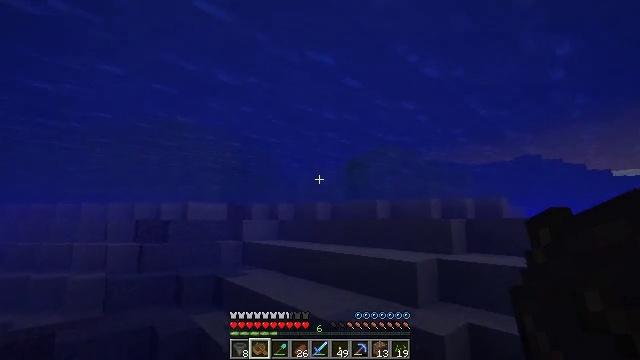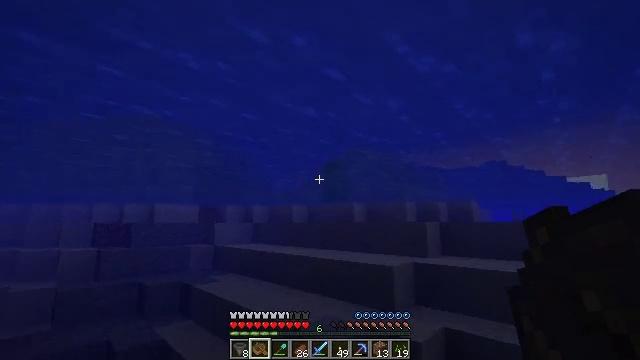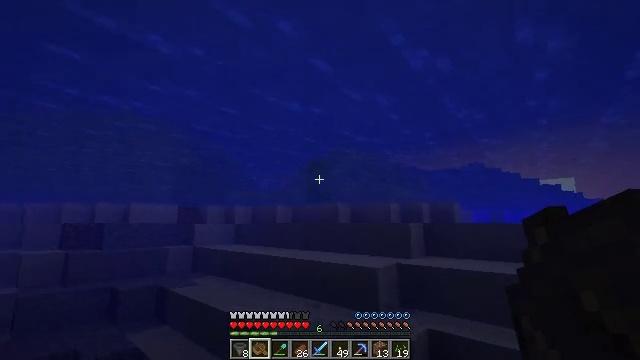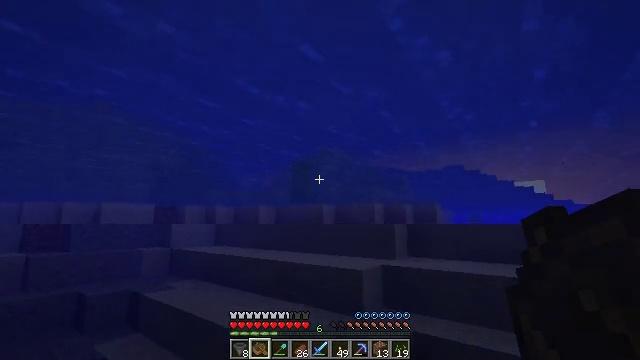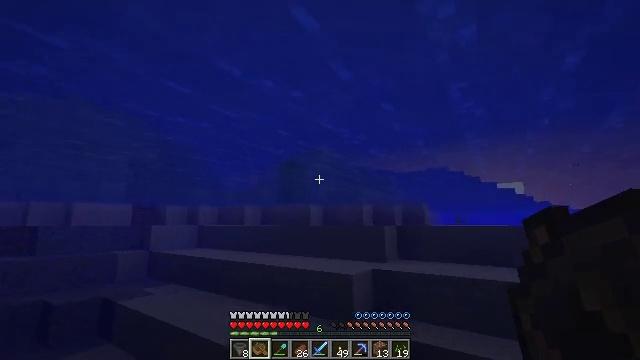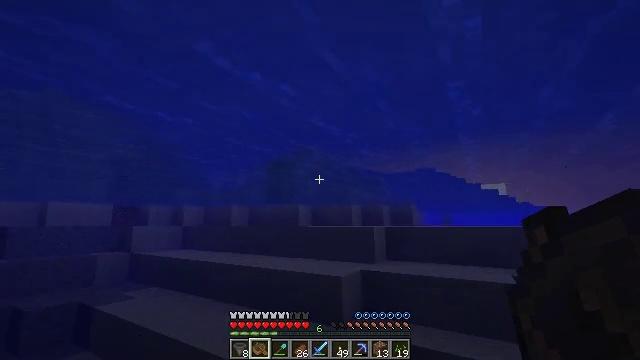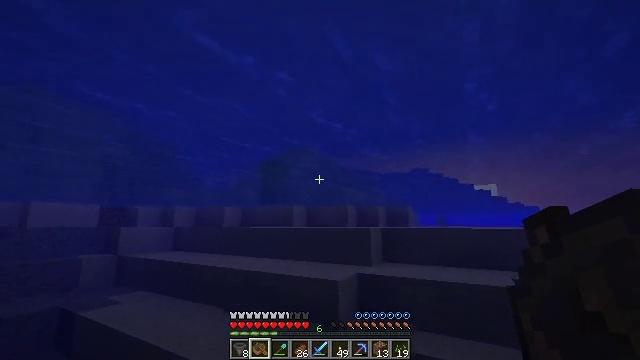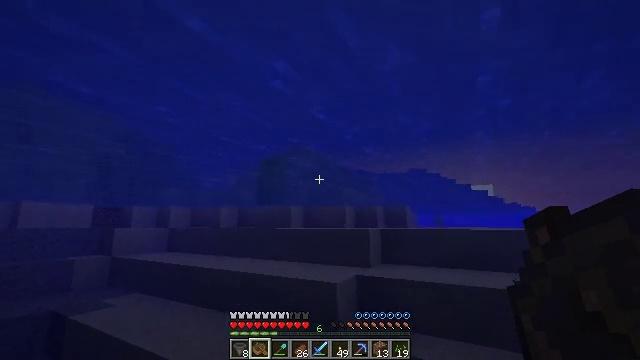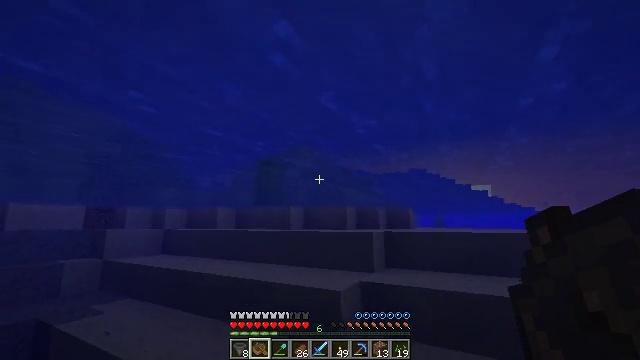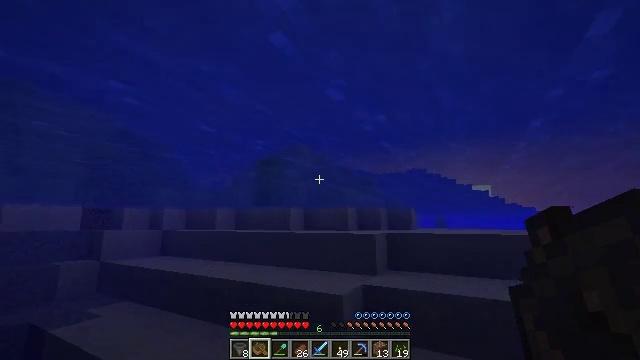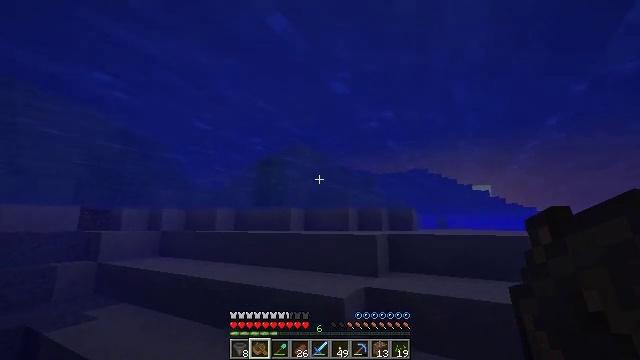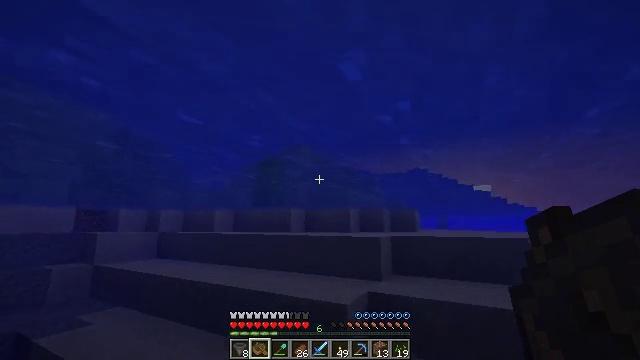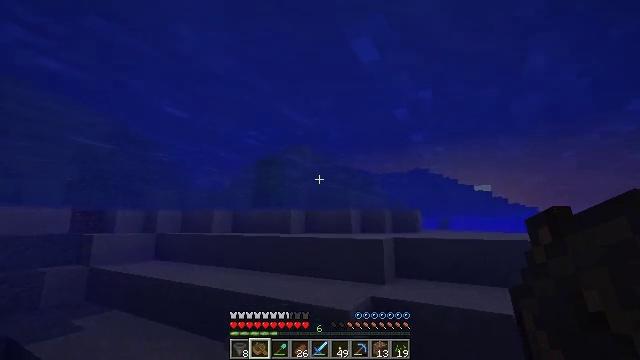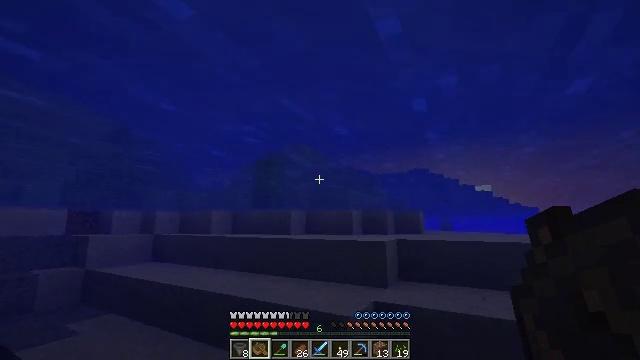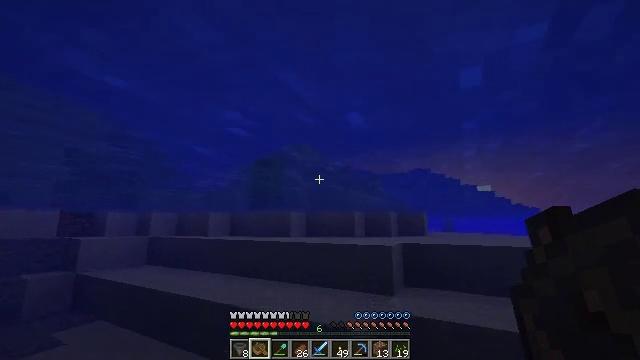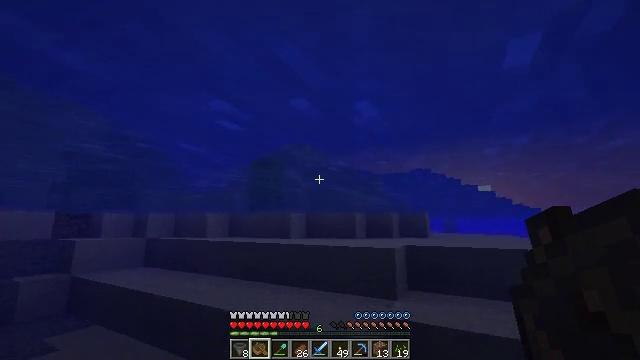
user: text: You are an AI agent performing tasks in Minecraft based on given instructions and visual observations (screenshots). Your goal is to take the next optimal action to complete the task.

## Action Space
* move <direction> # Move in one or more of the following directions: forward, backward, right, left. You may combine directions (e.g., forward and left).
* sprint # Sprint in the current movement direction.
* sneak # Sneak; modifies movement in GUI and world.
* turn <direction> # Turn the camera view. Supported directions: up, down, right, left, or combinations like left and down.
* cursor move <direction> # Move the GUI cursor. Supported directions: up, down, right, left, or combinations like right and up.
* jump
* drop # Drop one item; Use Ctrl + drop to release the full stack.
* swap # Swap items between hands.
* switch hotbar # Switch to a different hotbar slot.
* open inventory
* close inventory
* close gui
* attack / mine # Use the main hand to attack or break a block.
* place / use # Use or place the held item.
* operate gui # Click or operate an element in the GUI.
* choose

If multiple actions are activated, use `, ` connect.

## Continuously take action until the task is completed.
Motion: motion action
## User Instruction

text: Gather cactus by attacking it.
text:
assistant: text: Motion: move forward, turn right
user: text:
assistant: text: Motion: move forward, turn right
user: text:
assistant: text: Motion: move forward, turn right
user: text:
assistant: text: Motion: move forward, turn right
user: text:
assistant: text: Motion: move forward, turn right
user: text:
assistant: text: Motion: move forward, turn right
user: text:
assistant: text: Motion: move forward
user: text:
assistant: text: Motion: move forward
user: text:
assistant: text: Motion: move forward
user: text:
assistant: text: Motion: move forward
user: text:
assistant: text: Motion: move forward
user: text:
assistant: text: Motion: move forward
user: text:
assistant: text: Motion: move forward
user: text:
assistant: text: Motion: move forward
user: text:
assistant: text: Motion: move forward
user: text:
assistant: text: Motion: move forward
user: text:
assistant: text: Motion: move forward
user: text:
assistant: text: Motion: move forward
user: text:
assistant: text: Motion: move forward
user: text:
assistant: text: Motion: move forward
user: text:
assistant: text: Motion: move forward
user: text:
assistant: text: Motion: move forward
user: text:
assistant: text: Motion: move forward
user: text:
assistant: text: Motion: move forward
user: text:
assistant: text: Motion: move forward
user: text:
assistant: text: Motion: move forward, turn down
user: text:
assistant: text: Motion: move forward, turn down
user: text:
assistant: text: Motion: move forward, turn down
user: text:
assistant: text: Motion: move forward
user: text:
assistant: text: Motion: move forward